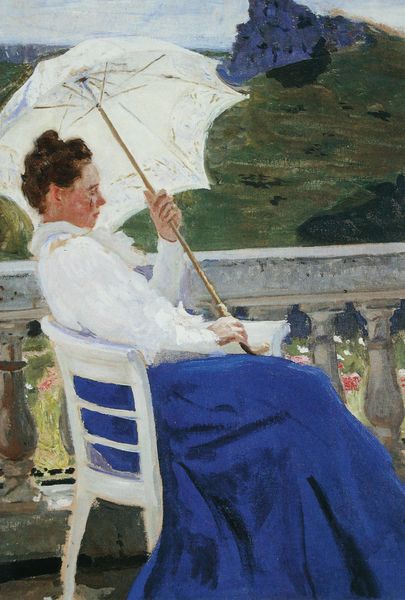
Titel: Porträt der Ehefrau des Künstlers mit einem Sonnenschirm
Künstler: Ilja Repin
Standort: St. Petersburg
Institution: Russisches Museum
Schlagwörter: berg, blau, felsen, gemälde, himmel, meer, schatten, wasser, weiß, wolken, aquarell, gelb, grün, impressionismus, landschaft, see, sitzen, blumen, braun, frau, grau, haar, hell, hintergrund, kleid, licht, mund, nase, profil, straße, stuhl, säulen, terasse, ausblick, blüten, dame, gras, regenschirm, rot, schirm, sonnenschirm, weg, wiese, zaun, rock, hemd, augen, bluse, faru, gesicht, halten, knoten, stein, portrait, porträt, öl, horizont, hügel, brüstung, sonne, auge, haare, sessel, sitzend, garten, aussicht, balkon, terrasse, dutt, küste, ruhig, sommer, ruhe, schlafen, lehne, berge, fels, monet, manet, geländer, nachdenklich, veranda, buch, balustrade, hochkant, ballustrade, wiesenblumen, geicht, balluster, baluster, erholung, somme, parasol, rgenschirm, sonnenschrim, hüfel, knote, blaustrade, wonne, blaueskleid, krote, balüster, baluustrade, sonnenschirm#